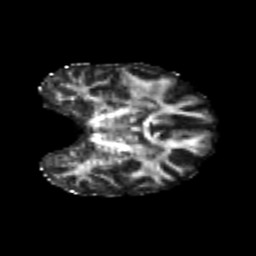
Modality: FA
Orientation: coronal
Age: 25
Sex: female
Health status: healthy
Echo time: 0.074 s